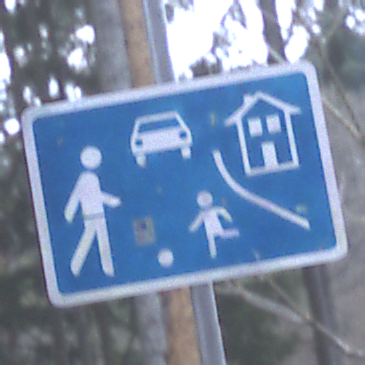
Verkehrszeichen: BeginnVerkehrsberuhigterBereich
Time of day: MorningAfternoon
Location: Outdoor (Nature)
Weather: Overcast
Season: Winter
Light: Natural